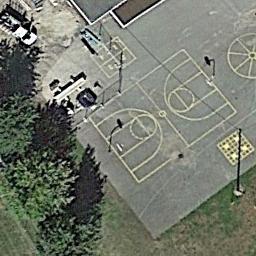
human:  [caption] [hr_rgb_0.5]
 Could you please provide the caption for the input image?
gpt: The basketball court is built on the playground,With some trees nearby .

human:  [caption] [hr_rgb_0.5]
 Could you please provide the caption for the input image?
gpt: There is a basketball court on the open place next to some trees .

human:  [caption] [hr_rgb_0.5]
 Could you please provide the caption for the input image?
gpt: A basketball court on the vacant lot and some trees beside .

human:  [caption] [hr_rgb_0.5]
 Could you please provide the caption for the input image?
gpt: There is a basketball court in the middle .

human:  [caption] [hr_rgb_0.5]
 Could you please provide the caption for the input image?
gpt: Many trees are near the basketball court .